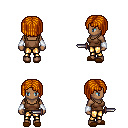
a pixel art fantasy rpg character, female body template, human, dark skin, brown pirate shirt, gold greaves, dark blonde pageboy hairstyle, white cloth bracers, brown slippers, dagger, four views (front, back, left, right), 2x2 character sprite sheet, small pixel art, hard edges, no anti-aliasing